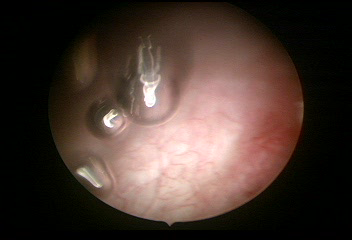
Modality: WLC
Class: Normal mucosa
Bladder cancer association: No